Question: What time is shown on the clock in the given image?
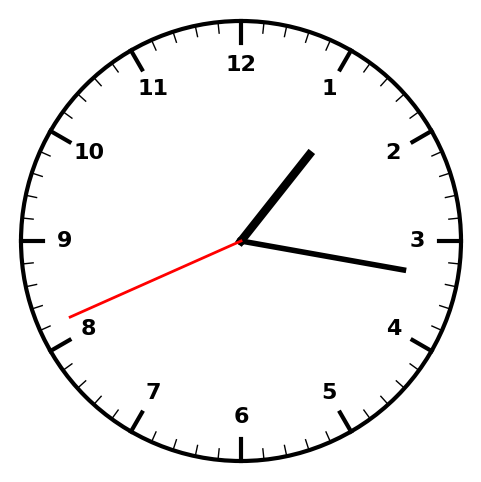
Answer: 01:16:41